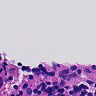
Metastatic tissue present: no